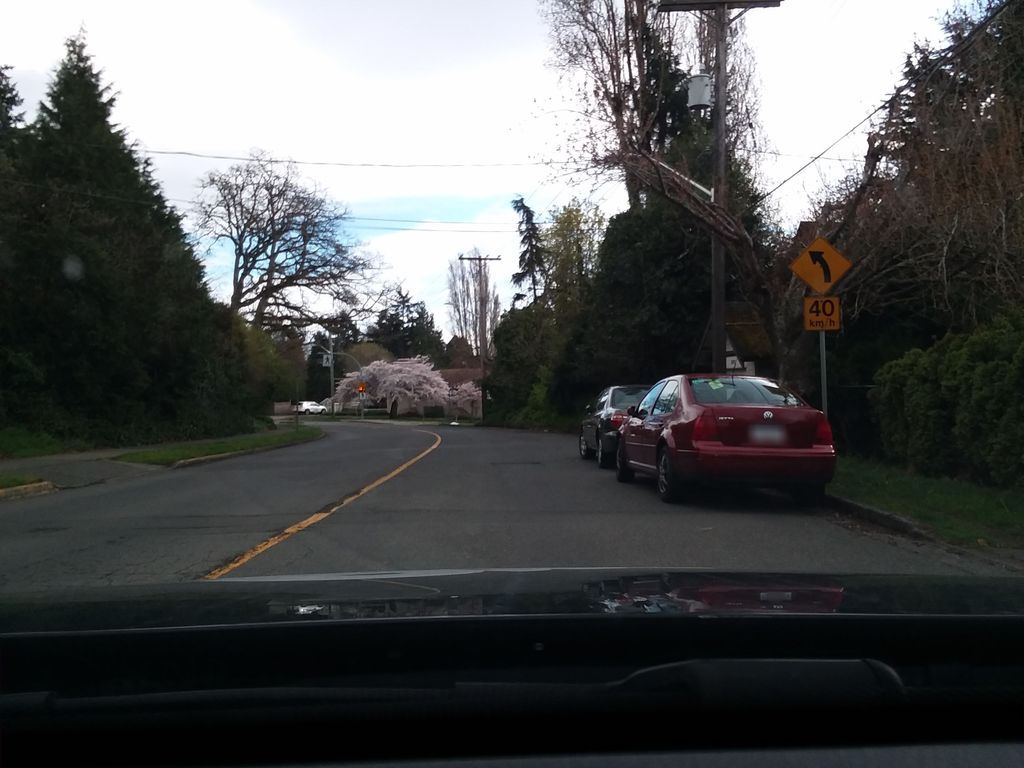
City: victoria